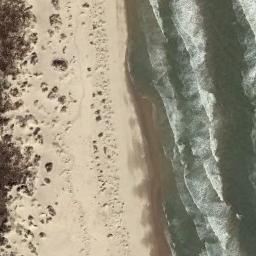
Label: beach